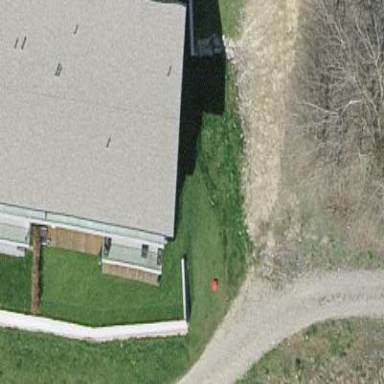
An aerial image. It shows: House with flat roof.